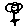
Label: flower